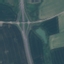
Land use / land cover class: Highway